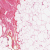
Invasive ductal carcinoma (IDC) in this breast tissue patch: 0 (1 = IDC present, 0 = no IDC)